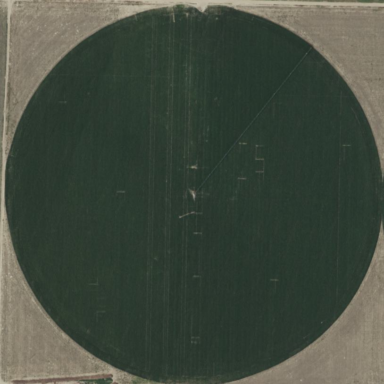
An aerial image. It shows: Farmland with center pivot irrigation.